Field crop: maize
Growth stage: 2
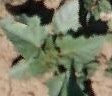
Species: datura